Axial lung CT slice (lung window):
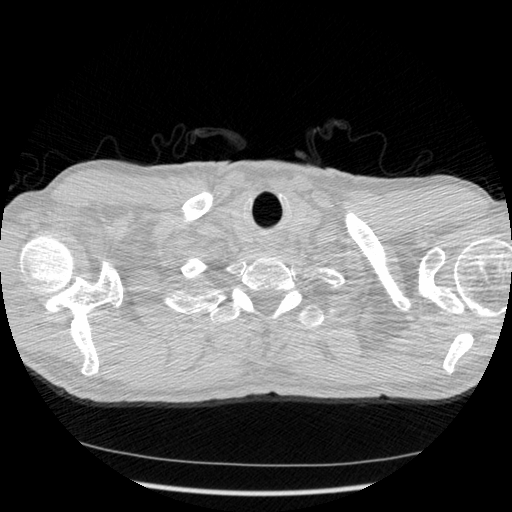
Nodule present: no